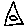
Label: triangle